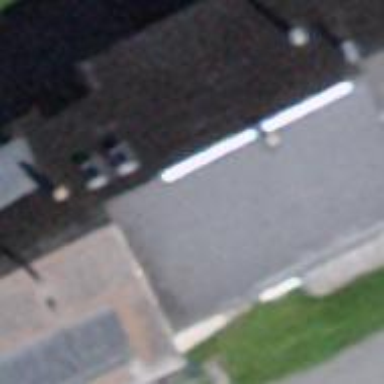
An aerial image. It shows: Gabled building with the roof oriented along its structure.